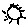
Label: sun